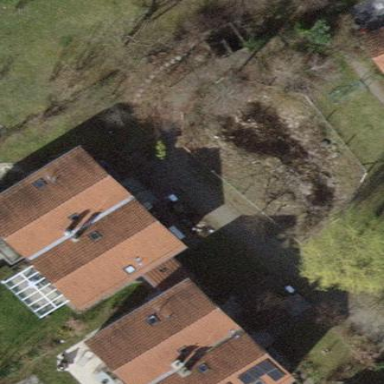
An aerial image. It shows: Terrace building.